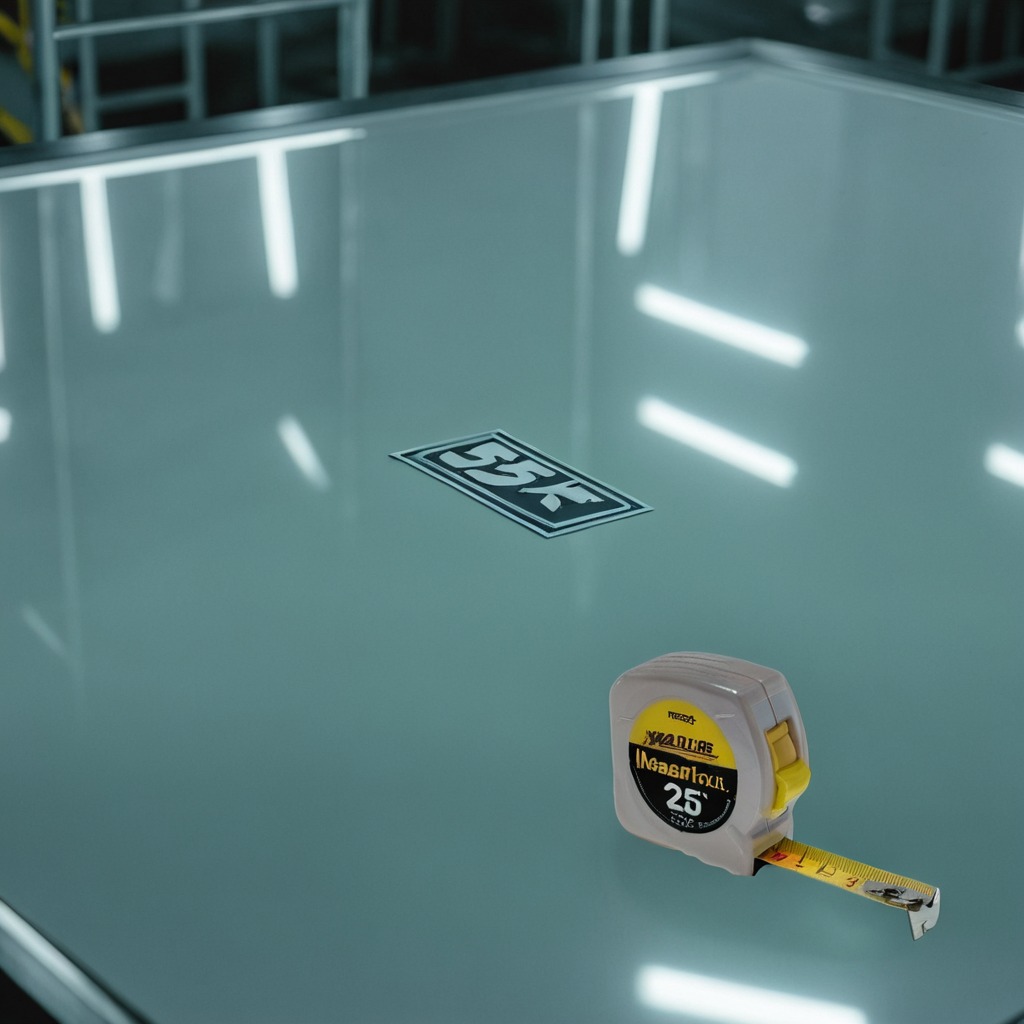
A measuring tape is lying on a table in a ship maintenance bay industrial lighting.